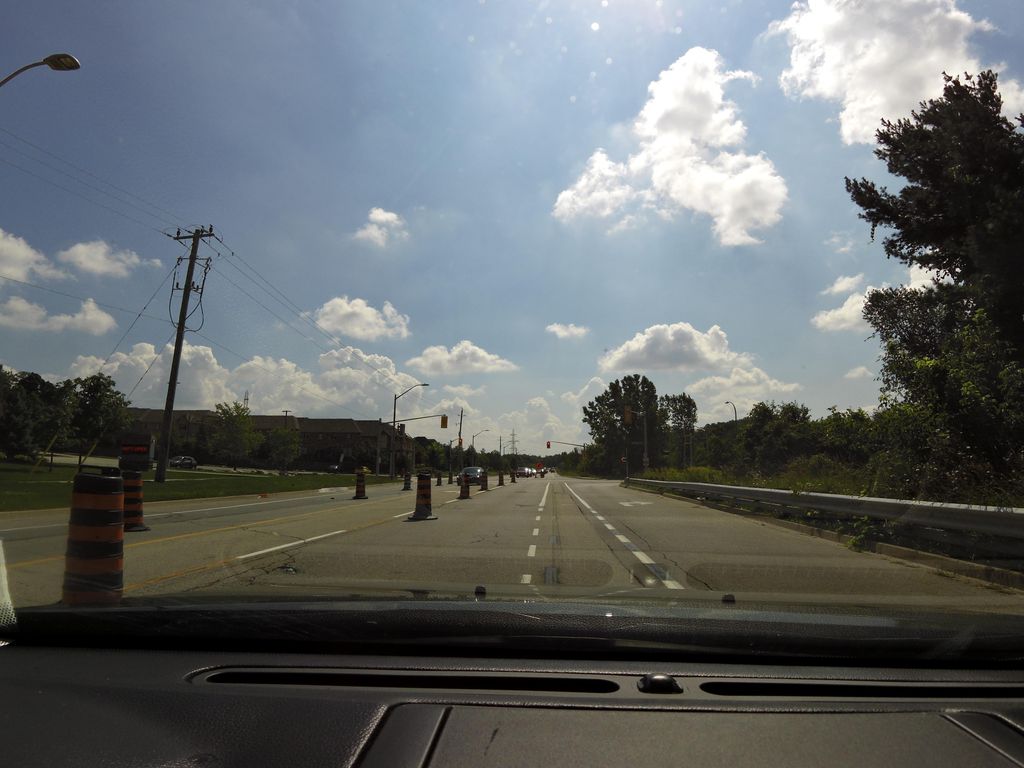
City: hamilton